Field crop: tomato
Growth stage: 1
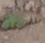
Species: solanum